Breast ultrasound image
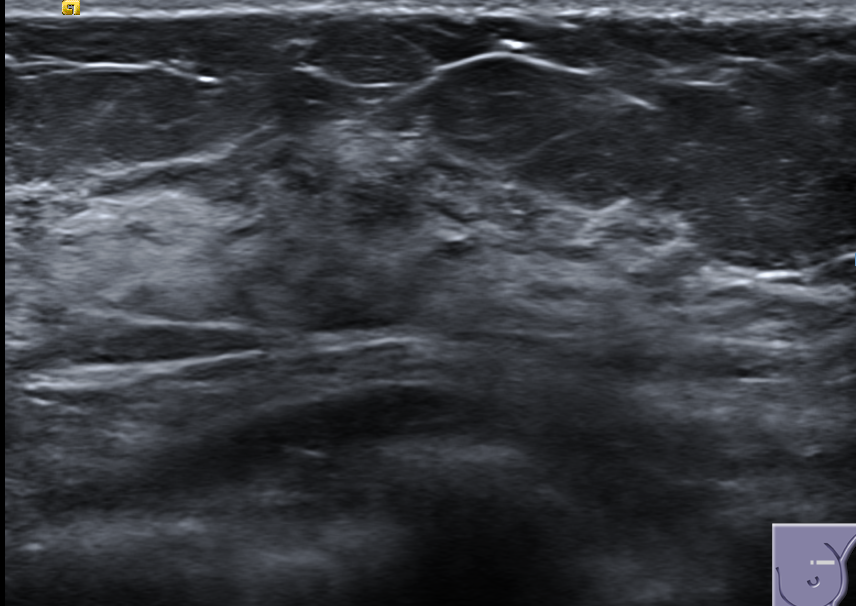
Diagnosis: normal